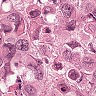
Metastatic tissue present: yes